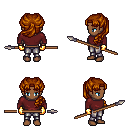
a pixel art fantasy rpg character, female body template, human, dark skin, maroon long-sleeve shirt, metal pants, brunette princess hairstyle, gold gloves, spear, four views (front, back, left, right), 2x2 character sprite sheet, small pixel art, hard edges, no anti-aliasing